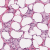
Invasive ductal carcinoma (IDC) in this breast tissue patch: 0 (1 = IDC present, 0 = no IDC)